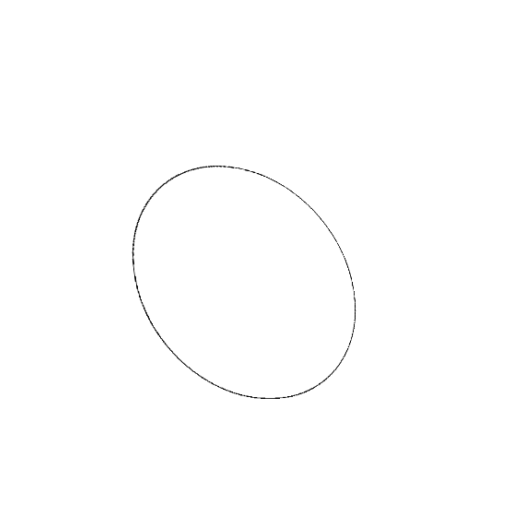
Crossing number: 0